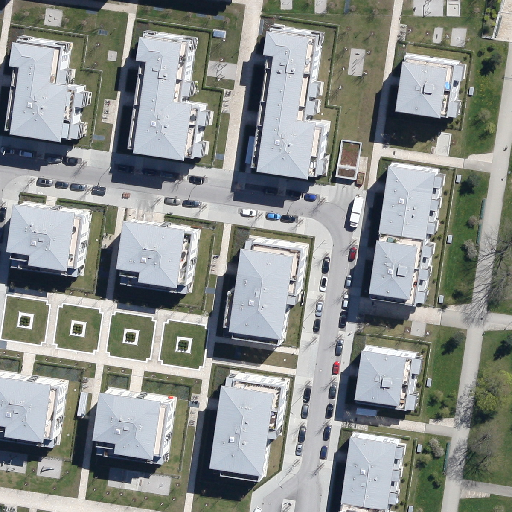
Referring expression: car